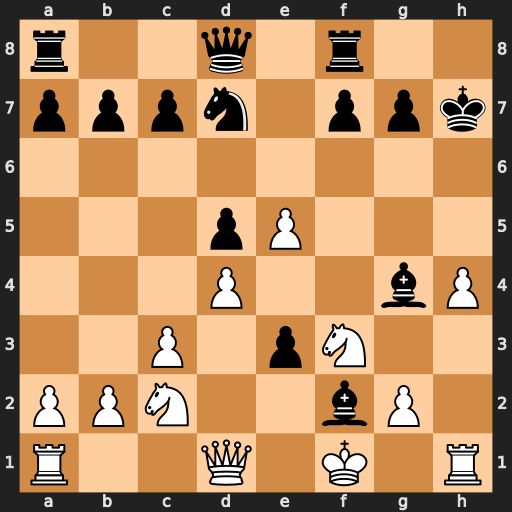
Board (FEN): r2q1r2/pppn1ppk/8/3pP3/3P2bP/2P1pN2/PPN2bP1/R2Q1K1R
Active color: w
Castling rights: -
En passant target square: -
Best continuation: Ng5+ Kg8 Qxg4 f6 Qe6+